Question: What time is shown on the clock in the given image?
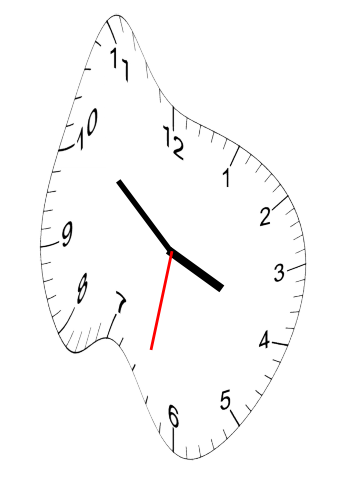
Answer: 03:51:32